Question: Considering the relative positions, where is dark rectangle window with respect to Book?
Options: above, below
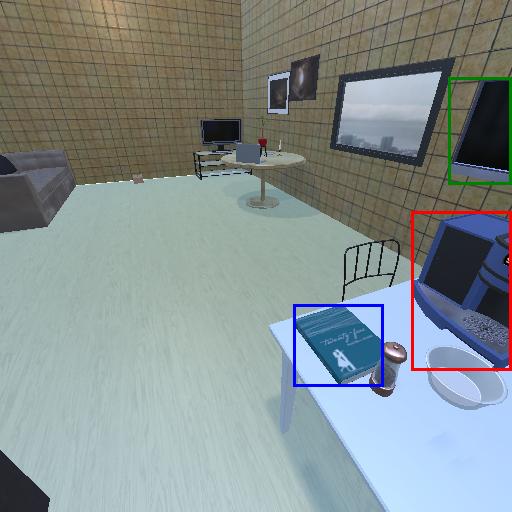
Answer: above